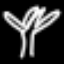
Label: palm tree